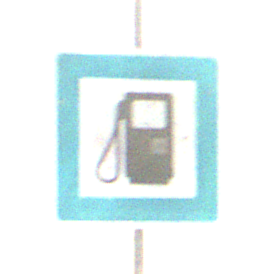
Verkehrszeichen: Tankstelle
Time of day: SunriseSunset
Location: Outdoor (Nature)
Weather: PartlyCloudy
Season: Summer
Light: Natural